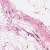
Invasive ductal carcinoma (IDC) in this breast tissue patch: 0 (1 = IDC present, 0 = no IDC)